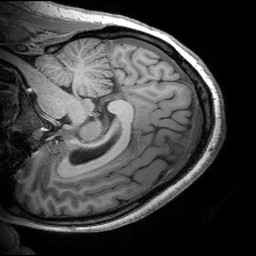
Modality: T1w
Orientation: sagittal
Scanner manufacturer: siemens
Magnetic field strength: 3 T
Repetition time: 2.53 s
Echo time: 0.00299 s